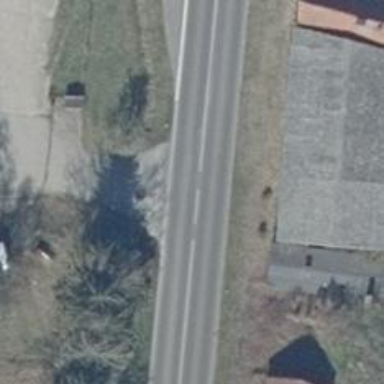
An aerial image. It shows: Primary highway.